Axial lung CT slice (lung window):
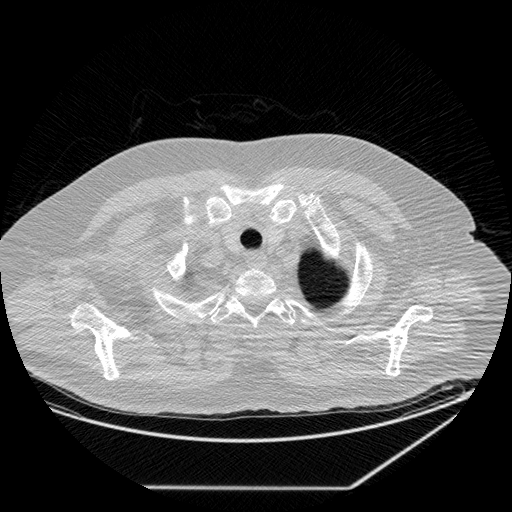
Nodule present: no